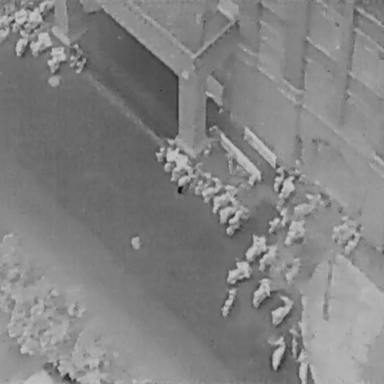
There are 36 Bicycles in the infrared image.